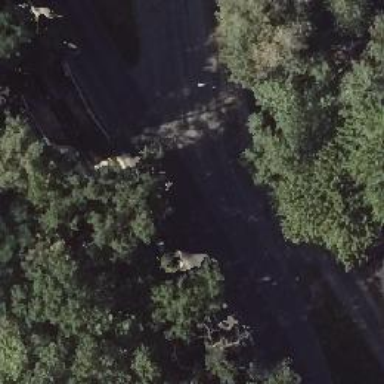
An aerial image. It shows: Secondary road with asphalt surface.